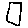
Label: square